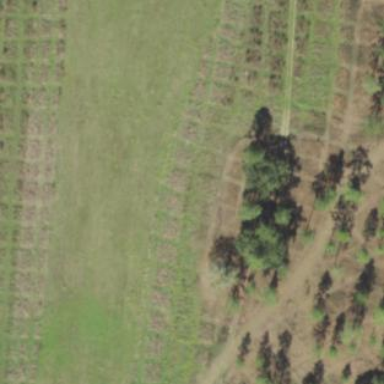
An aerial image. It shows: Orchard.